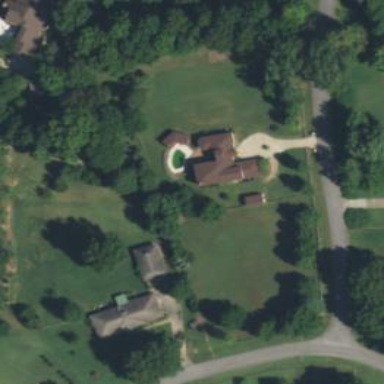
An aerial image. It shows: Poolhouse.